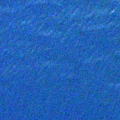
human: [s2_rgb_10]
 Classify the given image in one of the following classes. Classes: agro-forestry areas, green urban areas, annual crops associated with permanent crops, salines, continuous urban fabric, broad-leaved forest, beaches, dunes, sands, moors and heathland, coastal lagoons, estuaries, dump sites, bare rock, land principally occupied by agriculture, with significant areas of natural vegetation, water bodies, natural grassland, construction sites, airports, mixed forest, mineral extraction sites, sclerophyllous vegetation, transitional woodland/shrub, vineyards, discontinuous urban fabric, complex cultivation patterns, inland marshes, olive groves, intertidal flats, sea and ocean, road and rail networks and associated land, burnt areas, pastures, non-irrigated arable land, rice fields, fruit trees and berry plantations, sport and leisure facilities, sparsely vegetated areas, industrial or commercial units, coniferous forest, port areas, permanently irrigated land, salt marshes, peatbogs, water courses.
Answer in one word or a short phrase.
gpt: sea and ocean